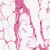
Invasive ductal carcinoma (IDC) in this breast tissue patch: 0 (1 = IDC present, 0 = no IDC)